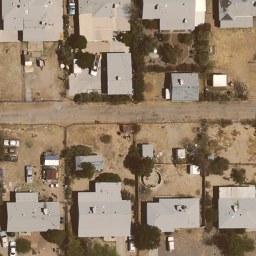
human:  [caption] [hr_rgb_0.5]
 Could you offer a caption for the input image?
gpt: A medium residential area with a road goes through this area .

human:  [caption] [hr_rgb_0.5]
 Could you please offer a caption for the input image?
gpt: Some houses arranged neatly in the medium residential area .

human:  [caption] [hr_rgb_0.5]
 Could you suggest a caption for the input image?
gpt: A medium residential area with houses arranged neatly .

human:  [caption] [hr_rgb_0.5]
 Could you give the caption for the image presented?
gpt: It is a medium residential area .

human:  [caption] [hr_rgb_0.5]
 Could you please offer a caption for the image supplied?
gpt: This is a medium residential area with a road goes through this area .